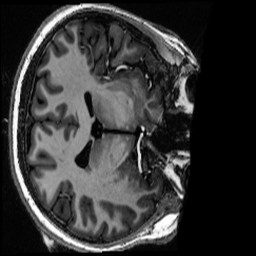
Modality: MP2RAGE
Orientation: axial
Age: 22
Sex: female
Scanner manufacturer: siemens
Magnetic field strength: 6.98 T
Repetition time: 6 s
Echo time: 0.00283 s